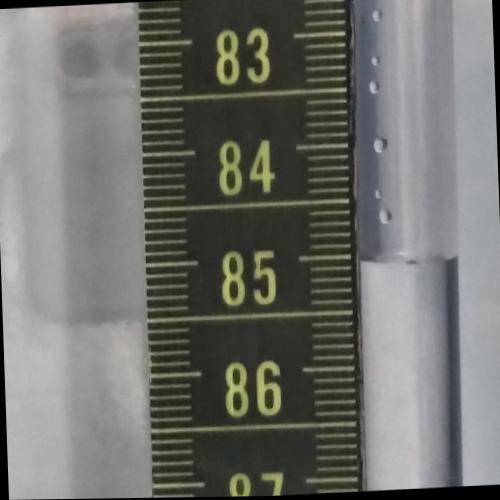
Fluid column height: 85.0 cm